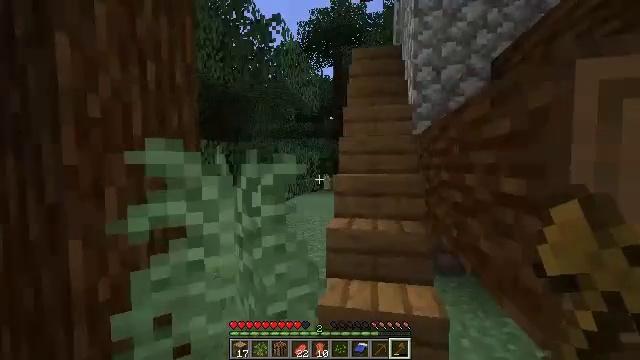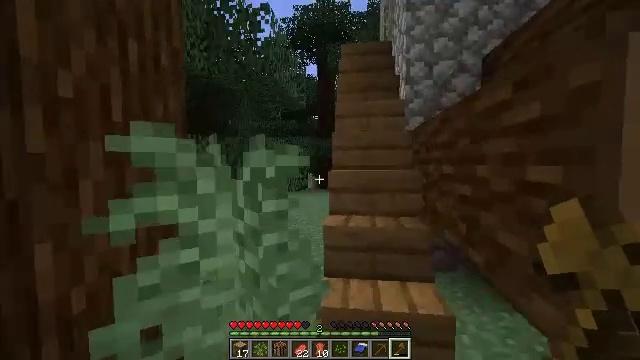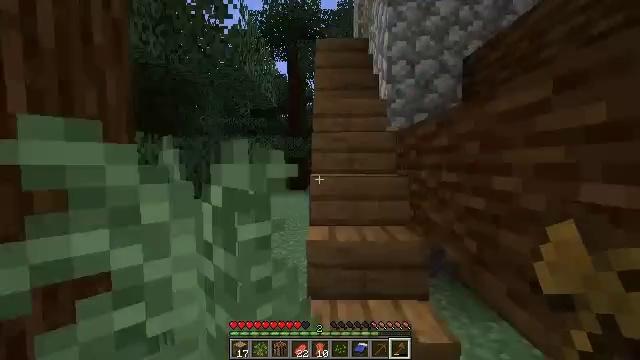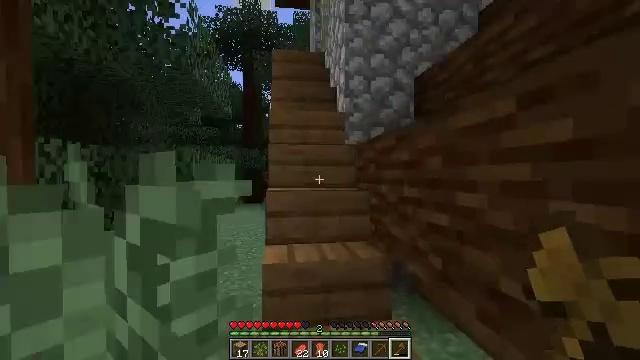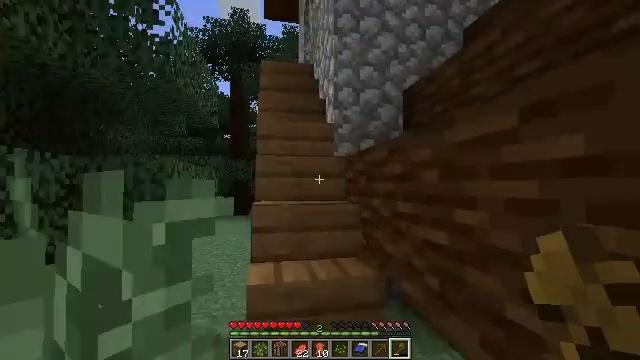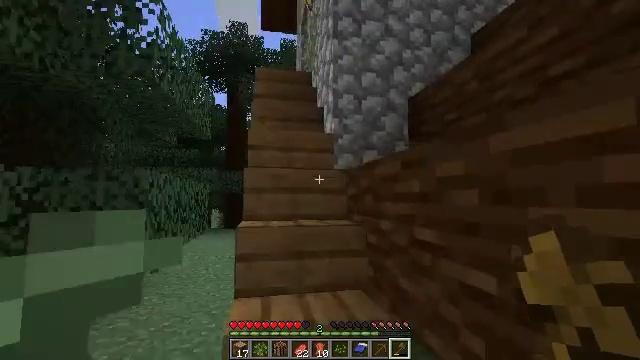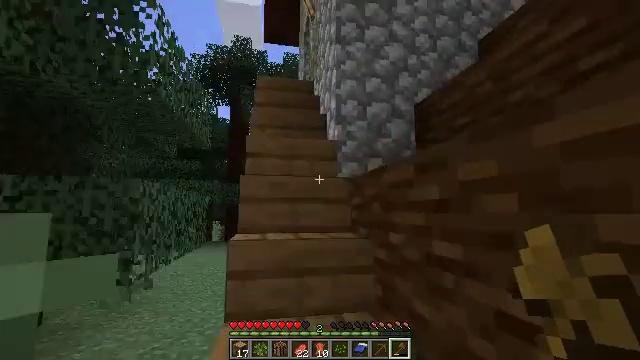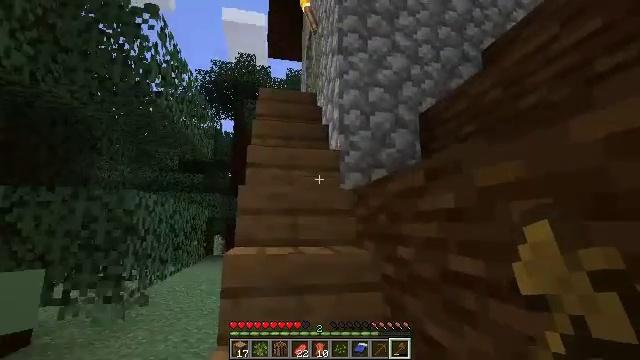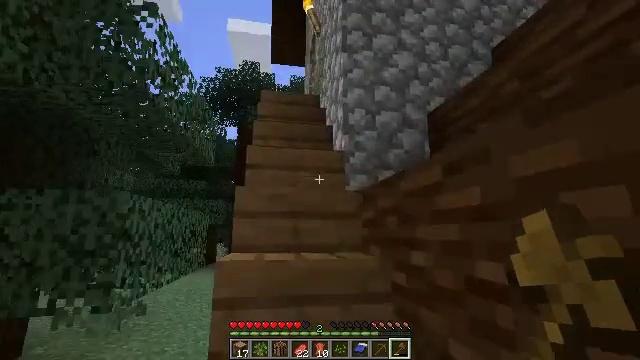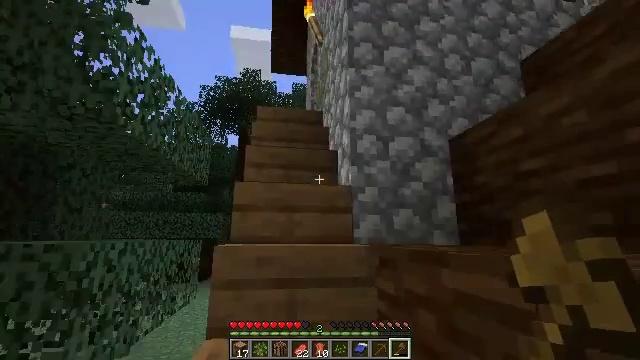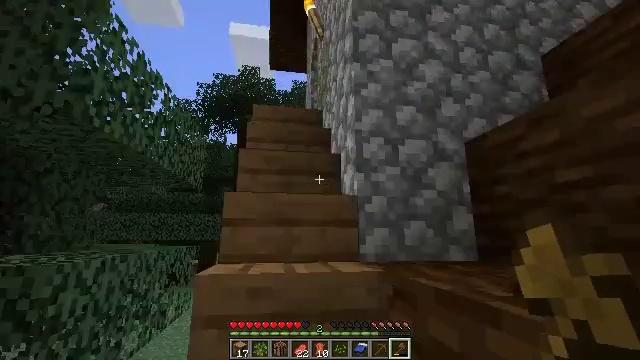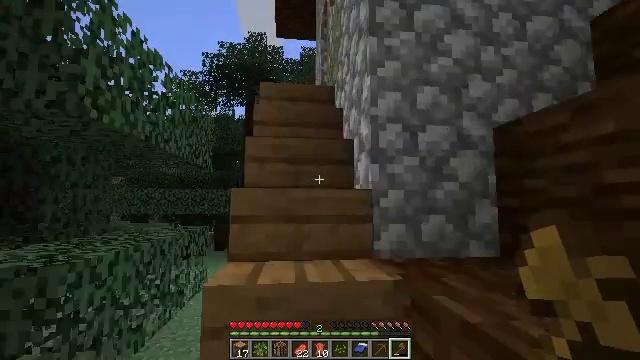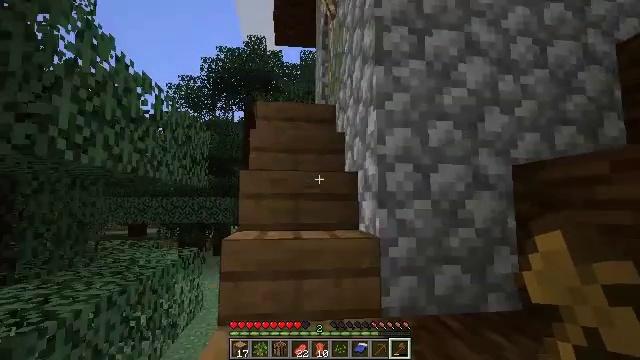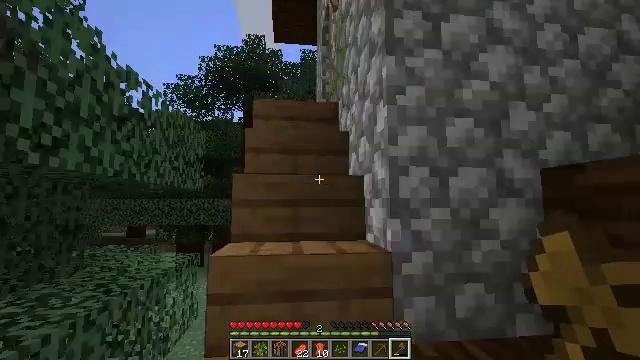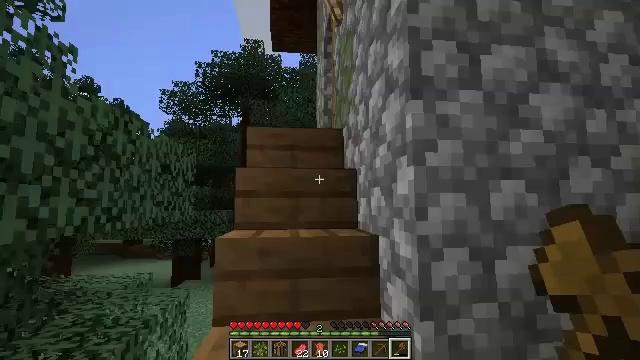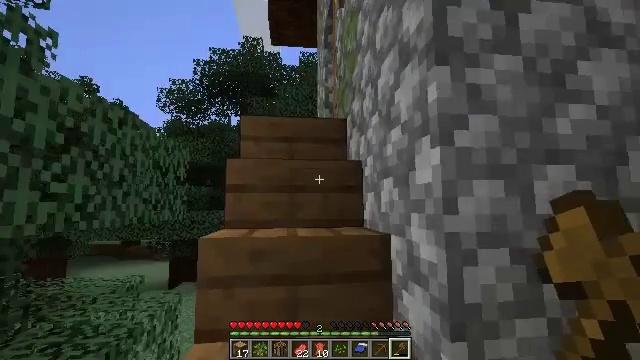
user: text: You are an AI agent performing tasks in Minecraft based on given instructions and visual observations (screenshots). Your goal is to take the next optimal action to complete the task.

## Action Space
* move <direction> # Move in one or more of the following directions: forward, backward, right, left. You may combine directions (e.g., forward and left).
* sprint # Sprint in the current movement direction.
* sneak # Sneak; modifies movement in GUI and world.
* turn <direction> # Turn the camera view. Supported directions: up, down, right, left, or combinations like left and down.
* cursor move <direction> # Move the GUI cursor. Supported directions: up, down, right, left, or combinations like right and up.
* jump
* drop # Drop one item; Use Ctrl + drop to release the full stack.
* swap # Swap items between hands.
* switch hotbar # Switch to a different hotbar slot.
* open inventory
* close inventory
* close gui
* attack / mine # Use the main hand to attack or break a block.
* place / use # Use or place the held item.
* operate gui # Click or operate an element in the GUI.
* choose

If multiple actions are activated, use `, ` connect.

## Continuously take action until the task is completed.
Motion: motion action
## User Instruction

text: Collect the pumpkin by holding left button.
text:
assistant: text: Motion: move forward, turn right
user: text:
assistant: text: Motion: move forward, turn right
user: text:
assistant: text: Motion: move forward, turn right and up
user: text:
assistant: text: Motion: move forward, turn right and up
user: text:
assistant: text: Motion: move forward, turn up
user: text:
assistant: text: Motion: move forward, turn up
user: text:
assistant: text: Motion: move forward, turn up
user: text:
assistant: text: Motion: move forward, turn up
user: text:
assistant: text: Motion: move forward, turn up
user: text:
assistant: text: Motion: move forward
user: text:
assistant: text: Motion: move forward, turn left and down
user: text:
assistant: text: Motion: move forward
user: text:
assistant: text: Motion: move forward
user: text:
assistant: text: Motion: move forward
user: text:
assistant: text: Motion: move forward
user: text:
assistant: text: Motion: move forward
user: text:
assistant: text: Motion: move forward, turn left and up
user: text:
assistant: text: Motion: move forward, turn right
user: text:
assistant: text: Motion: move forward, turn right and down
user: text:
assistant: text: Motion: move forward
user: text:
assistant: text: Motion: move forward
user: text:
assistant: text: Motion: move forward
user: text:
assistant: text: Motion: move forward, turn right
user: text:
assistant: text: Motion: move forward and move left, turn right and down
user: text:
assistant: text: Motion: move forward and move left, turn right and down
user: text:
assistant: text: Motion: move forward and move left, turn right and down
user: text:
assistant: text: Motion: move forward and move left, turn right and down
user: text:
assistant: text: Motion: move forward and move left, turn right and down
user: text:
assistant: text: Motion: move forward and move left, turn right
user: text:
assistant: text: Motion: turn right